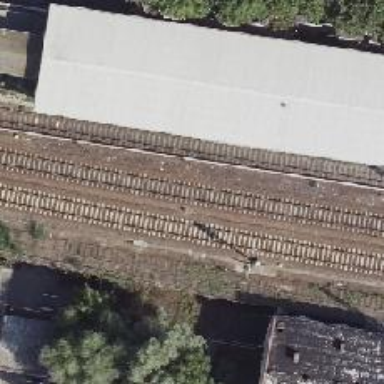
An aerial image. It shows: Railway signal.